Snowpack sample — Loveland Pass, Silver Plume, Colorado, USA (12/14/25, 10:50 AM MST)
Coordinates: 39.664, -105.882
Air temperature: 36 °F
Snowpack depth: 67 cm
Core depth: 30 cm
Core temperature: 42.8 °F
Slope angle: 6°, slope face: 326°
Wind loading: low
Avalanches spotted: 0
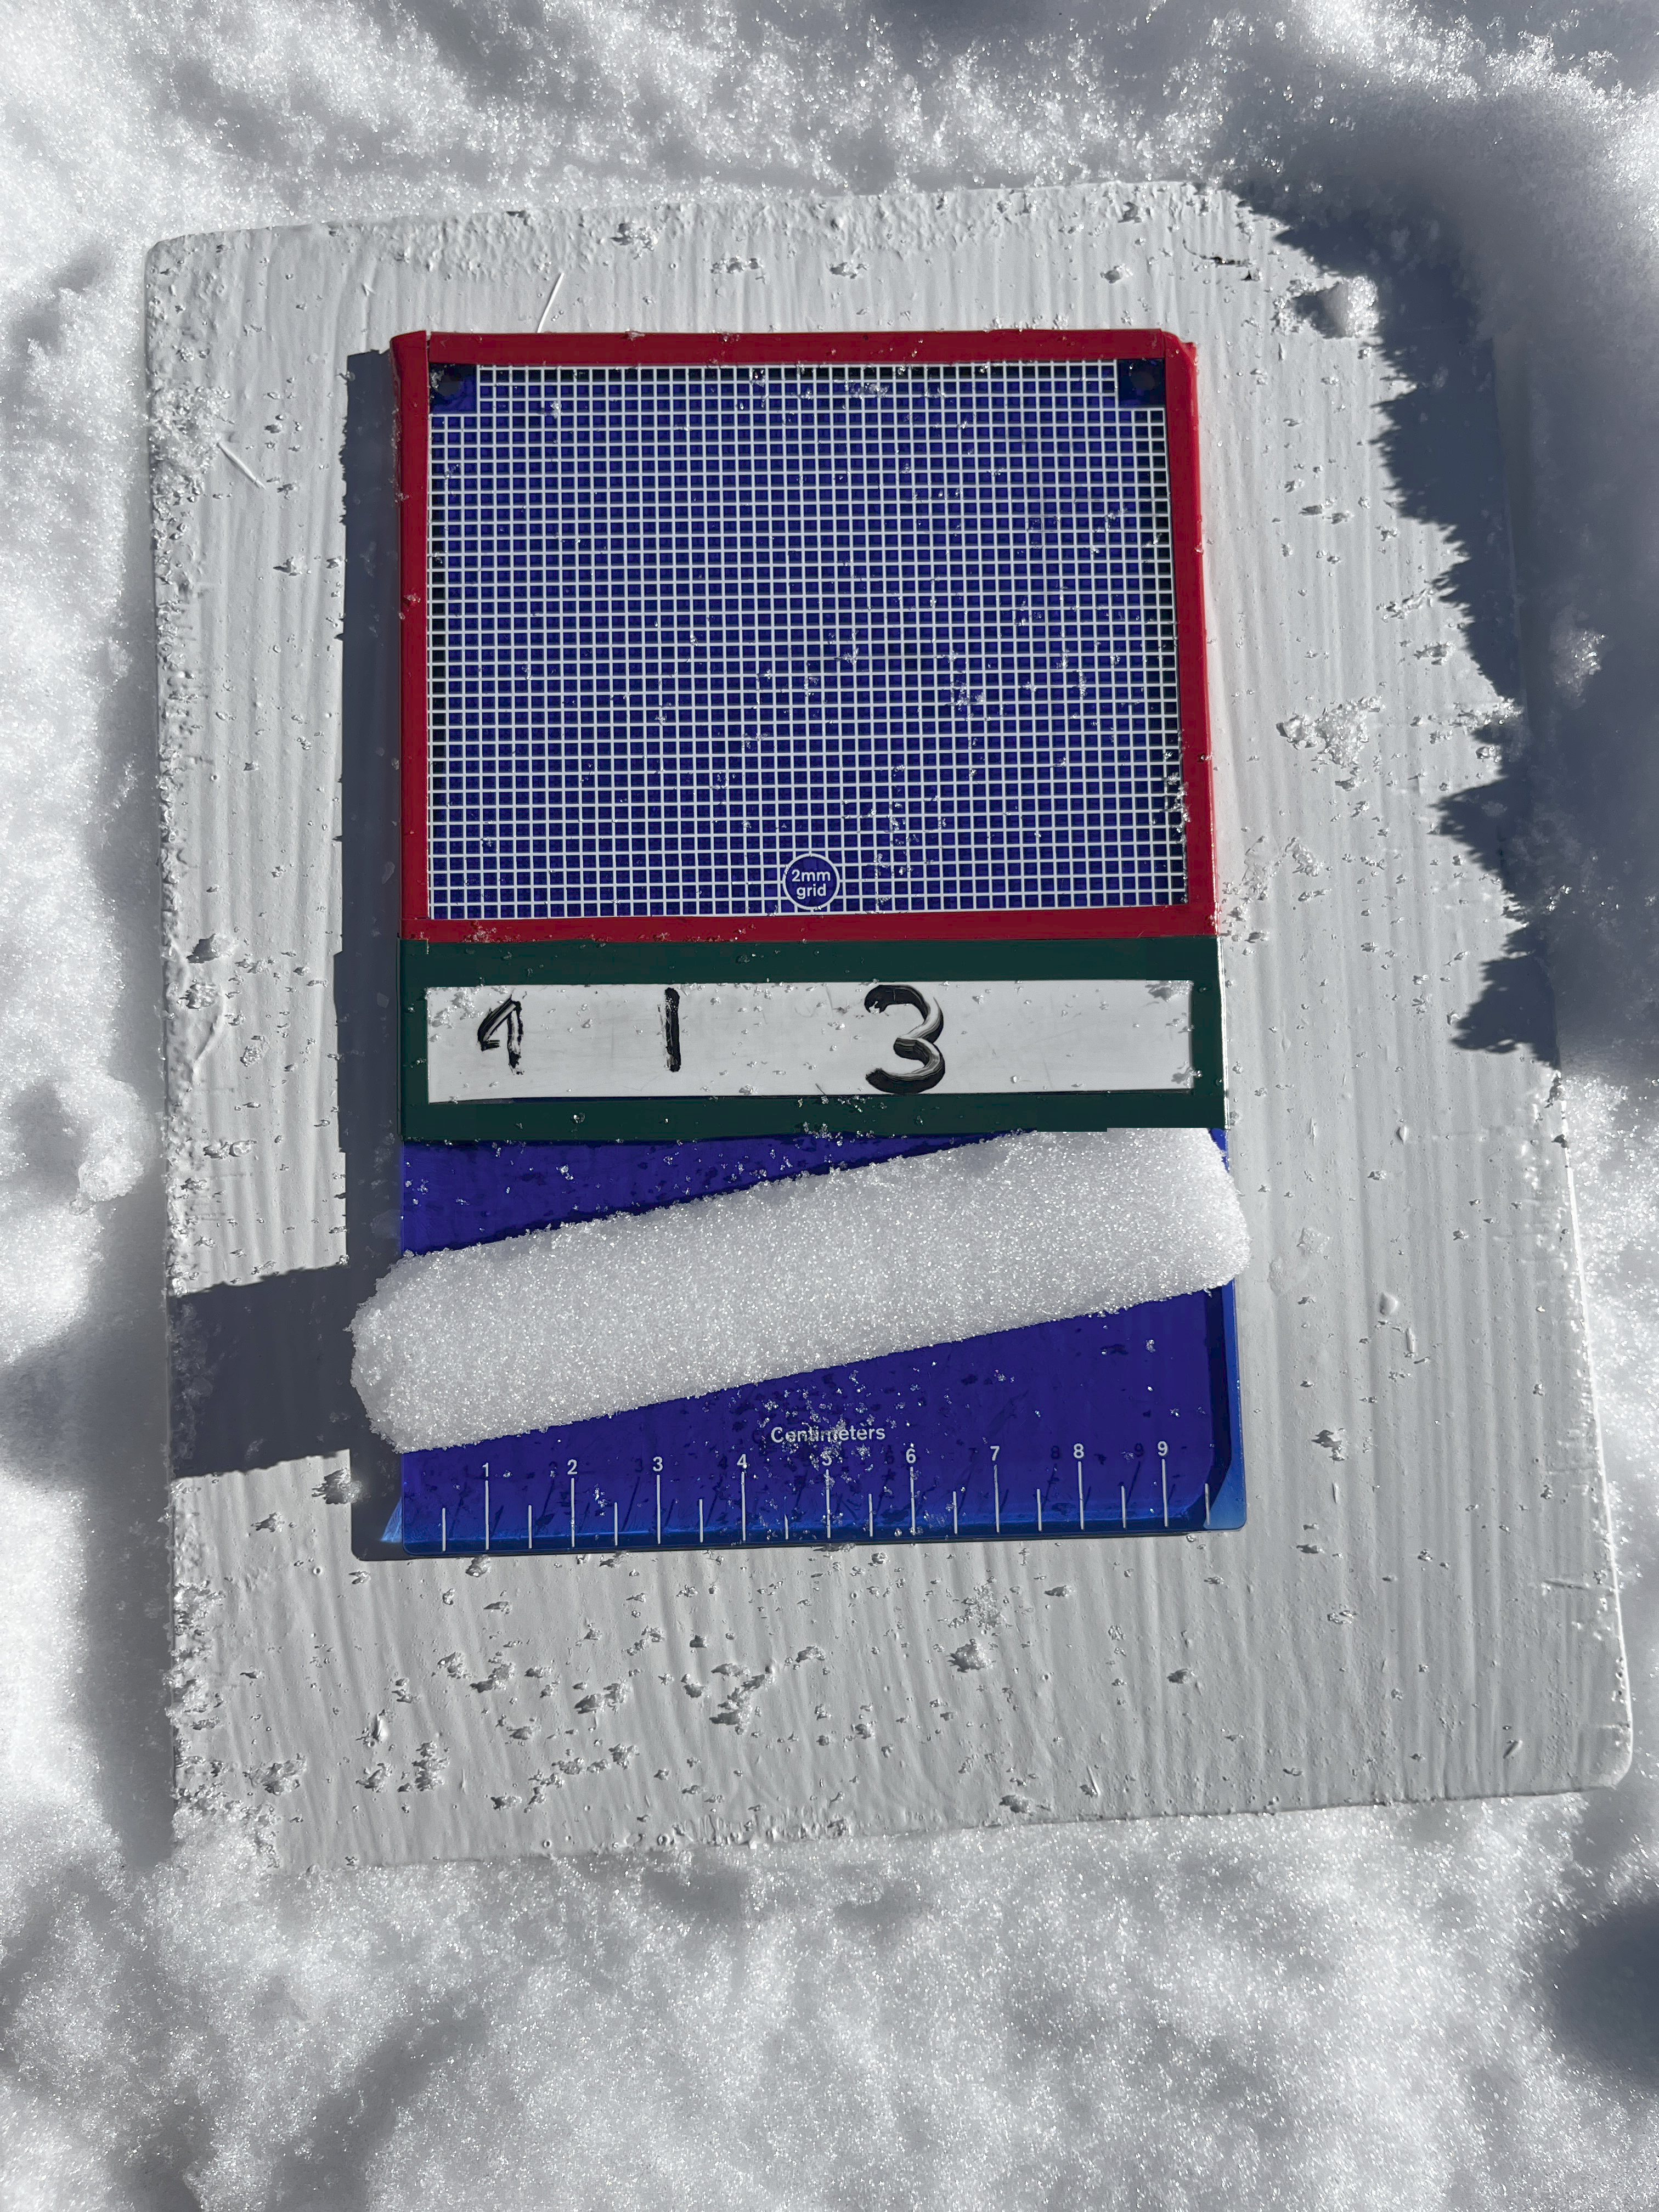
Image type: crystal_card
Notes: No avalanches spotted, very late start to the season with minimal snowpack